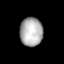
Tissue: lung
Cell type: Epithelial cells
Senescence score: 0.1288
Nuclear area (px): 642
Mean DAPI intensity: 174.604